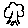
Label: tree